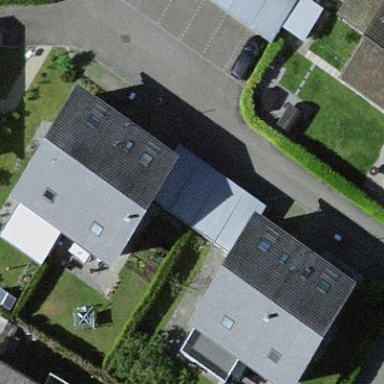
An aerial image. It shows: Garage.